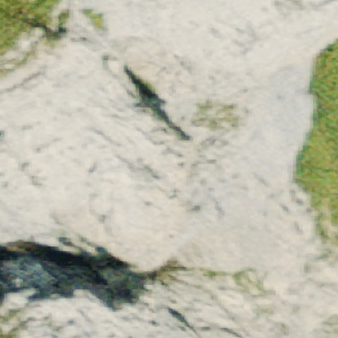
Label: other